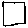
Label: square